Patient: sex F, age 35
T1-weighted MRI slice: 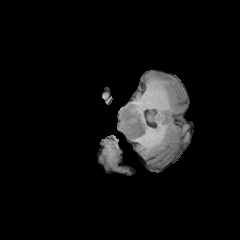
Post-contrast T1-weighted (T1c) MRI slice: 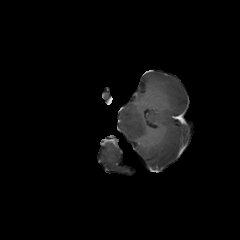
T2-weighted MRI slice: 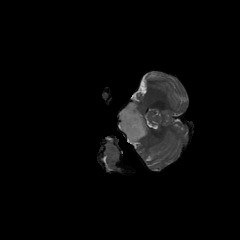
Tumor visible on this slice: yes
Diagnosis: Astrocytoma, IDH-mutant
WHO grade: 3